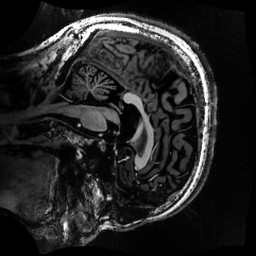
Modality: MP2RAGE
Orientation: sagittal
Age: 30
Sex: male
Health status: healthy